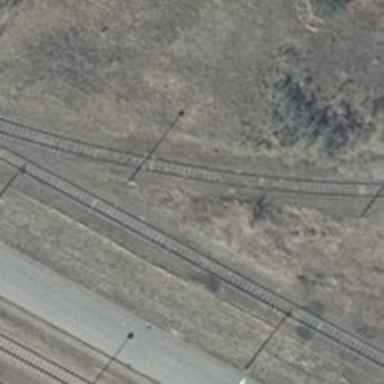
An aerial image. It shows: Railway yard.